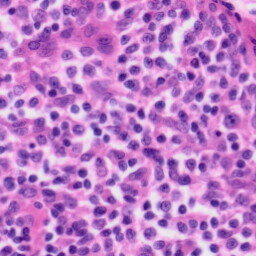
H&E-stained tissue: Tonsil